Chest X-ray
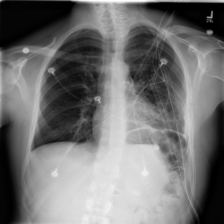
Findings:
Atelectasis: positive
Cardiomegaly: negative
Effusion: negative
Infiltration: positive
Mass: negative
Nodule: negative
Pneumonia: negative
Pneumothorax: negative
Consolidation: negative
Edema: negative
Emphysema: negative
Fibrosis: negative
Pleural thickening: negative
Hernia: negative